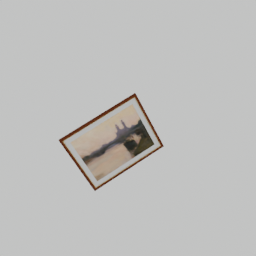
Label: decoration